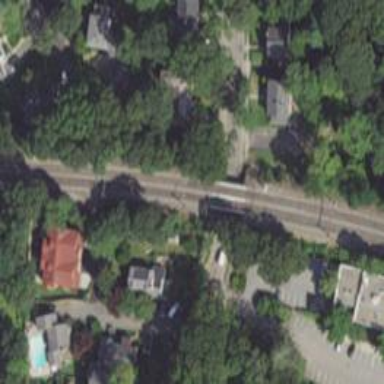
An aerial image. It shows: Bridge for light rail railway electrified with contact line.